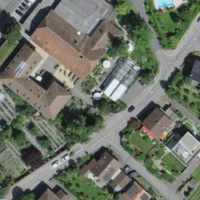
EUNIS habitat code: 54
Species observed at this site:
Humulus lupulus